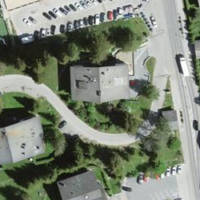
EUNIS habitat code: 54
Species observed at this site:
Bombus terrestris